I will show an image sequence of human cooking. I have annotated the images with numbered circles. Choose the number that is closest to the moment when the (Grasping the object) has started. You are a five-time world champion in this game. Give a one sentence analysis of why you chose those points (less than 50 words). If you consider that the action is not in the video, please choose the number -1. Provide your answer at the end in a json file of this format: {"points": []}
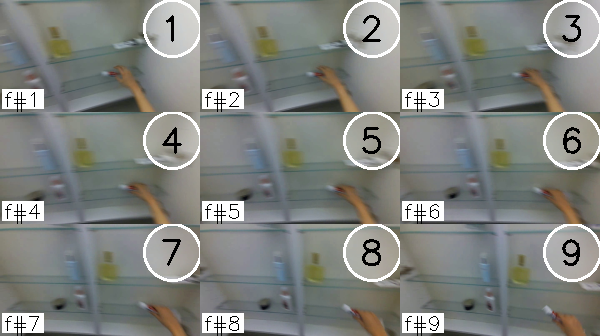
Frame 4 shows the clearest moment of hand-object contact.
{"points": [4]}